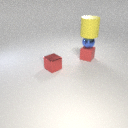
small red metal cube in front of small red rubber cube